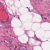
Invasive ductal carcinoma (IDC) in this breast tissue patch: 0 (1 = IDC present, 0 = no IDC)